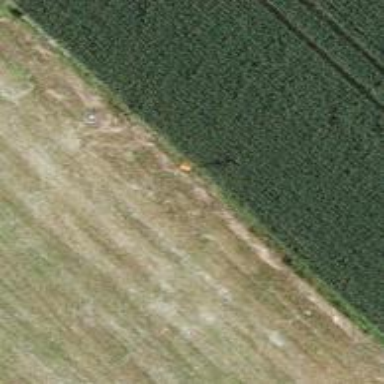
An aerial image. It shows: Aerial marker colored orange.